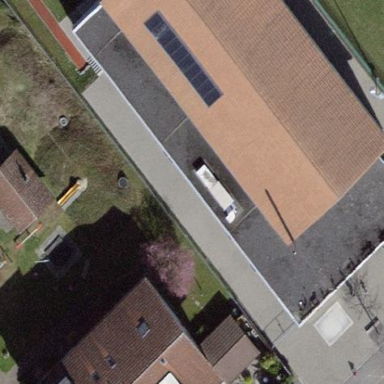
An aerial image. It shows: School building.